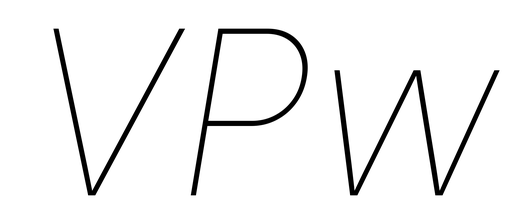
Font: Inter-Italic_Thin_Italic